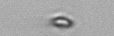
Label: nanoplankton_mix